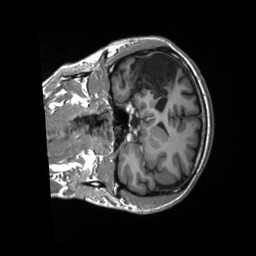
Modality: T1w
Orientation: coronal
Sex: male
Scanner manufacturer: siemens
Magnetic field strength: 3 T
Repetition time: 2.3 s
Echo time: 0.00226 s